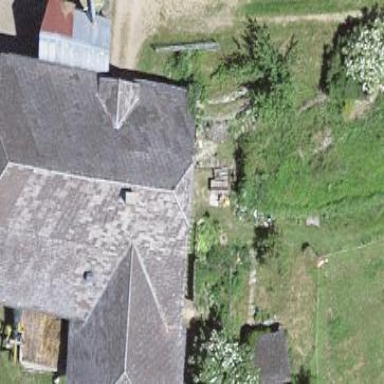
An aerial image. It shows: Farm building.